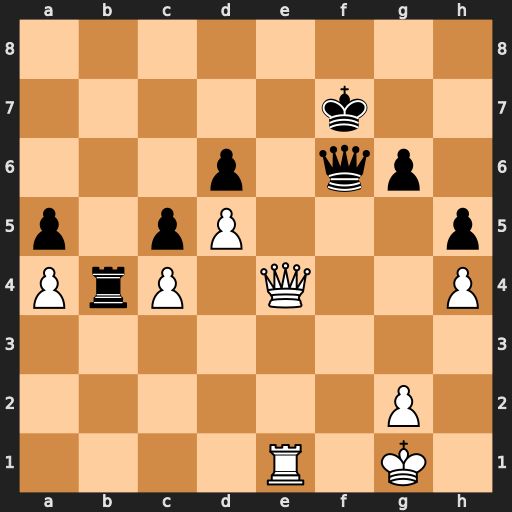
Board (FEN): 8/5k2/3p1qp1/p1pP3p/PrP1Q2P/8/6P1/4R1K1
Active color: w
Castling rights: -
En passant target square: -
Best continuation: Rf1 Qxf1+ Kxf1